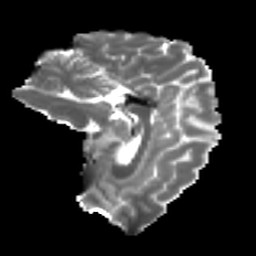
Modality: T2w
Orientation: sagittal
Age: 25
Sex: male
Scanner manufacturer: ge
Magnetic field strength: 3 T
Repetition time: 7.8 s
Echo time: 0.0606 s